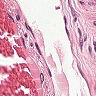
Metastatic tissue present: no